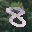
Label: 8